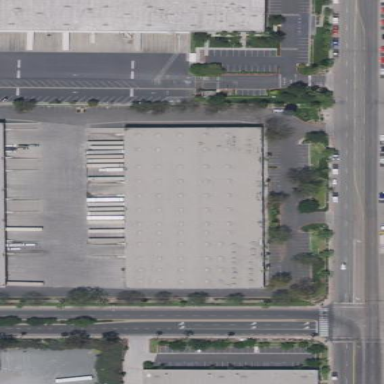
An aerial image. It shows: Industrial building.